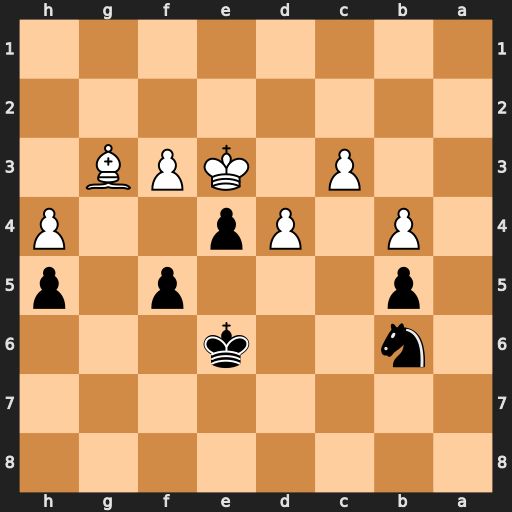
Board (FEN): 8/8/1n2k3/1p3p1p/1P1Pp2P/2P1KPB1/8/8
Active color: b
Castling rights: -
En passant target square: -
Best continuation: Nd5+ Kd2 exf3 Bf2 f4